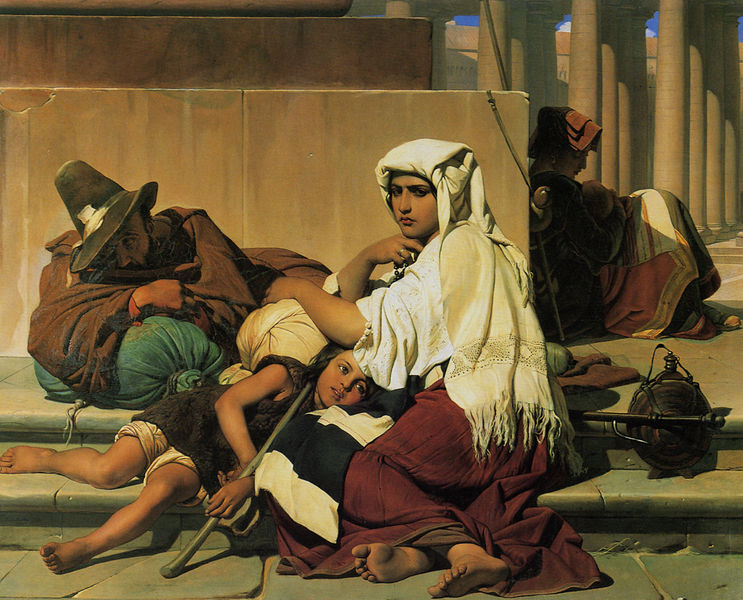
Titel: Les Pèlerins à Rome, Die Pilger in Rom
Künstler: Paul Delaroche
Standort: Poznan
Institution: Museum Narodowe
Schlagwörter: blau, dunkel, fuß, gemälde, himmel, mann, schatten, umhang, wasser, weiß, frauen, grün, menschen, mädchen, ocker, sitzen, braun, frankreich, frau, hell, hut, lampe, licht, männer, paris, strasse, säule, säulen, blick, gebäude, haus, rot, tuch, wolke, beige, malerei, rock, bart, flasche, wand, architektur, arme, augen, bluse, gesicht, mensch, sockel, stein, steine, hände, sonne, boden, fransen, gewand, haare, mantel, stickerei, stoff, decke, familie, kind, mutter, genre, kinder, sack, stock, beine, fell, füße, ruhe, ruhen, schlafen, stab, gepäck, hitze, kette, mauer, baby, rast, caillebotte, romantik, treppe, kissen, salon, kopftuch, stufe, stufen, perlenkette, flucht, barfuss, knabe, lumpen, zigeuner, zettel, gefäss, orient, kleinkind, rolle, reise, wanderer, bettler, tempel, wanderstab, wanderstock, steinboden, orientalismus, armut, louvre, ausruhen, rasten, unterwegs, wanderung, ingres, säugling, mütter, säulenhalle, lagern, gerome, obdachlos, wasserflasche, trinkflasche, caravaggio, penner, landstreicher, flüchtling, cogniet, fahrkarte, kissenrolle, reiseflasche, jean leon gerome, bougerou, solomon, füe